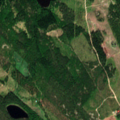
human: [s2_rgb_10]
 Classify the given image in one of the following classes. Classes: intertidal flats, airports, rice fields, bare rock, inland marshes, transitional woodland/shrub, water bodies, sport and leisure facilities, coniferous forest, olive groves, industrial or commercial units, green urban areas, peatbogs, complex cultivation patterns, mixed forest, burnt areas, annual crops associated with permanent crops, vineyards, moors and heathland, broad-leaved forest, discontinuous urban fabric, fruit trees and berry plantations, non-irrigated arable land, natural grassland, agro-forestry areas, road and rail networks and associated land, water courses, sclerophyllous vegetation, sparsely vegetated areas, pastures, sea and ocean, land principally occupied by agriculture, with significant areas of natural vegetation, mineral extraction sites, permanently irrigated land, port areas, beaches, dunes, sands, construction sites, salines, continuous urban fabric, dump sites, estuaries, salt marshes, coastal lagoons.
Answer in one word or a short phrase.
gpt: coniferous forest, mixed forest, transitional woodland/shrub, water bodies